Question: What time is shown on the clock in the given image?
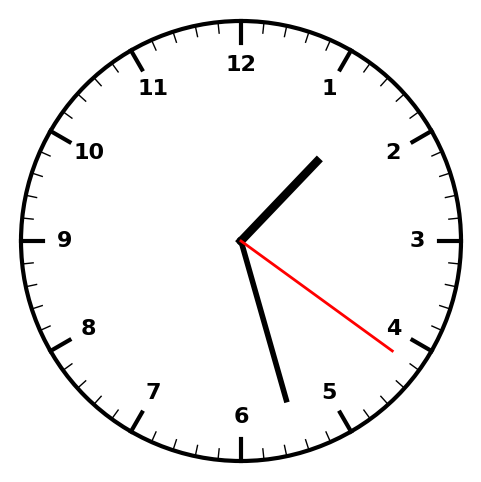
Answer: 01:27:21